Question: I have two tables for properties and images Which have the same column name like id,name in both tables. parent column is a foreign key in images.
'''
SELECT DISTINCT(A.id),A.name,B.name AS img
FROM 'jos_properties_products' AS A
LEFT JOIN 'jos_properties_images' AS B ON A.id = B.parent
'''

From the above i want to remove duplicate.
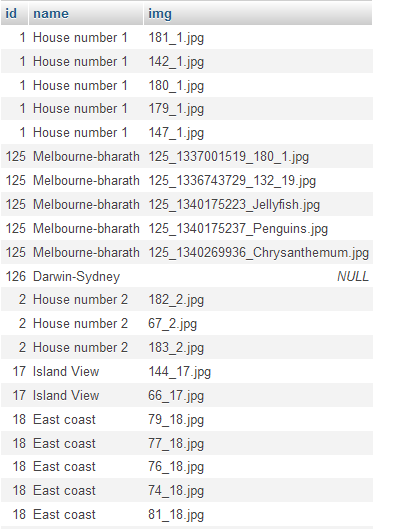
Answer: try this :
'''
SELECT A.id,A.name,max(B.name) AS img
FROM 'jos_properties_products' AS A
LEFT JOIN 'jos_properties_images' AS B ON A.id = B.parent
group by A.id,A.name
'''